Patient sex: M
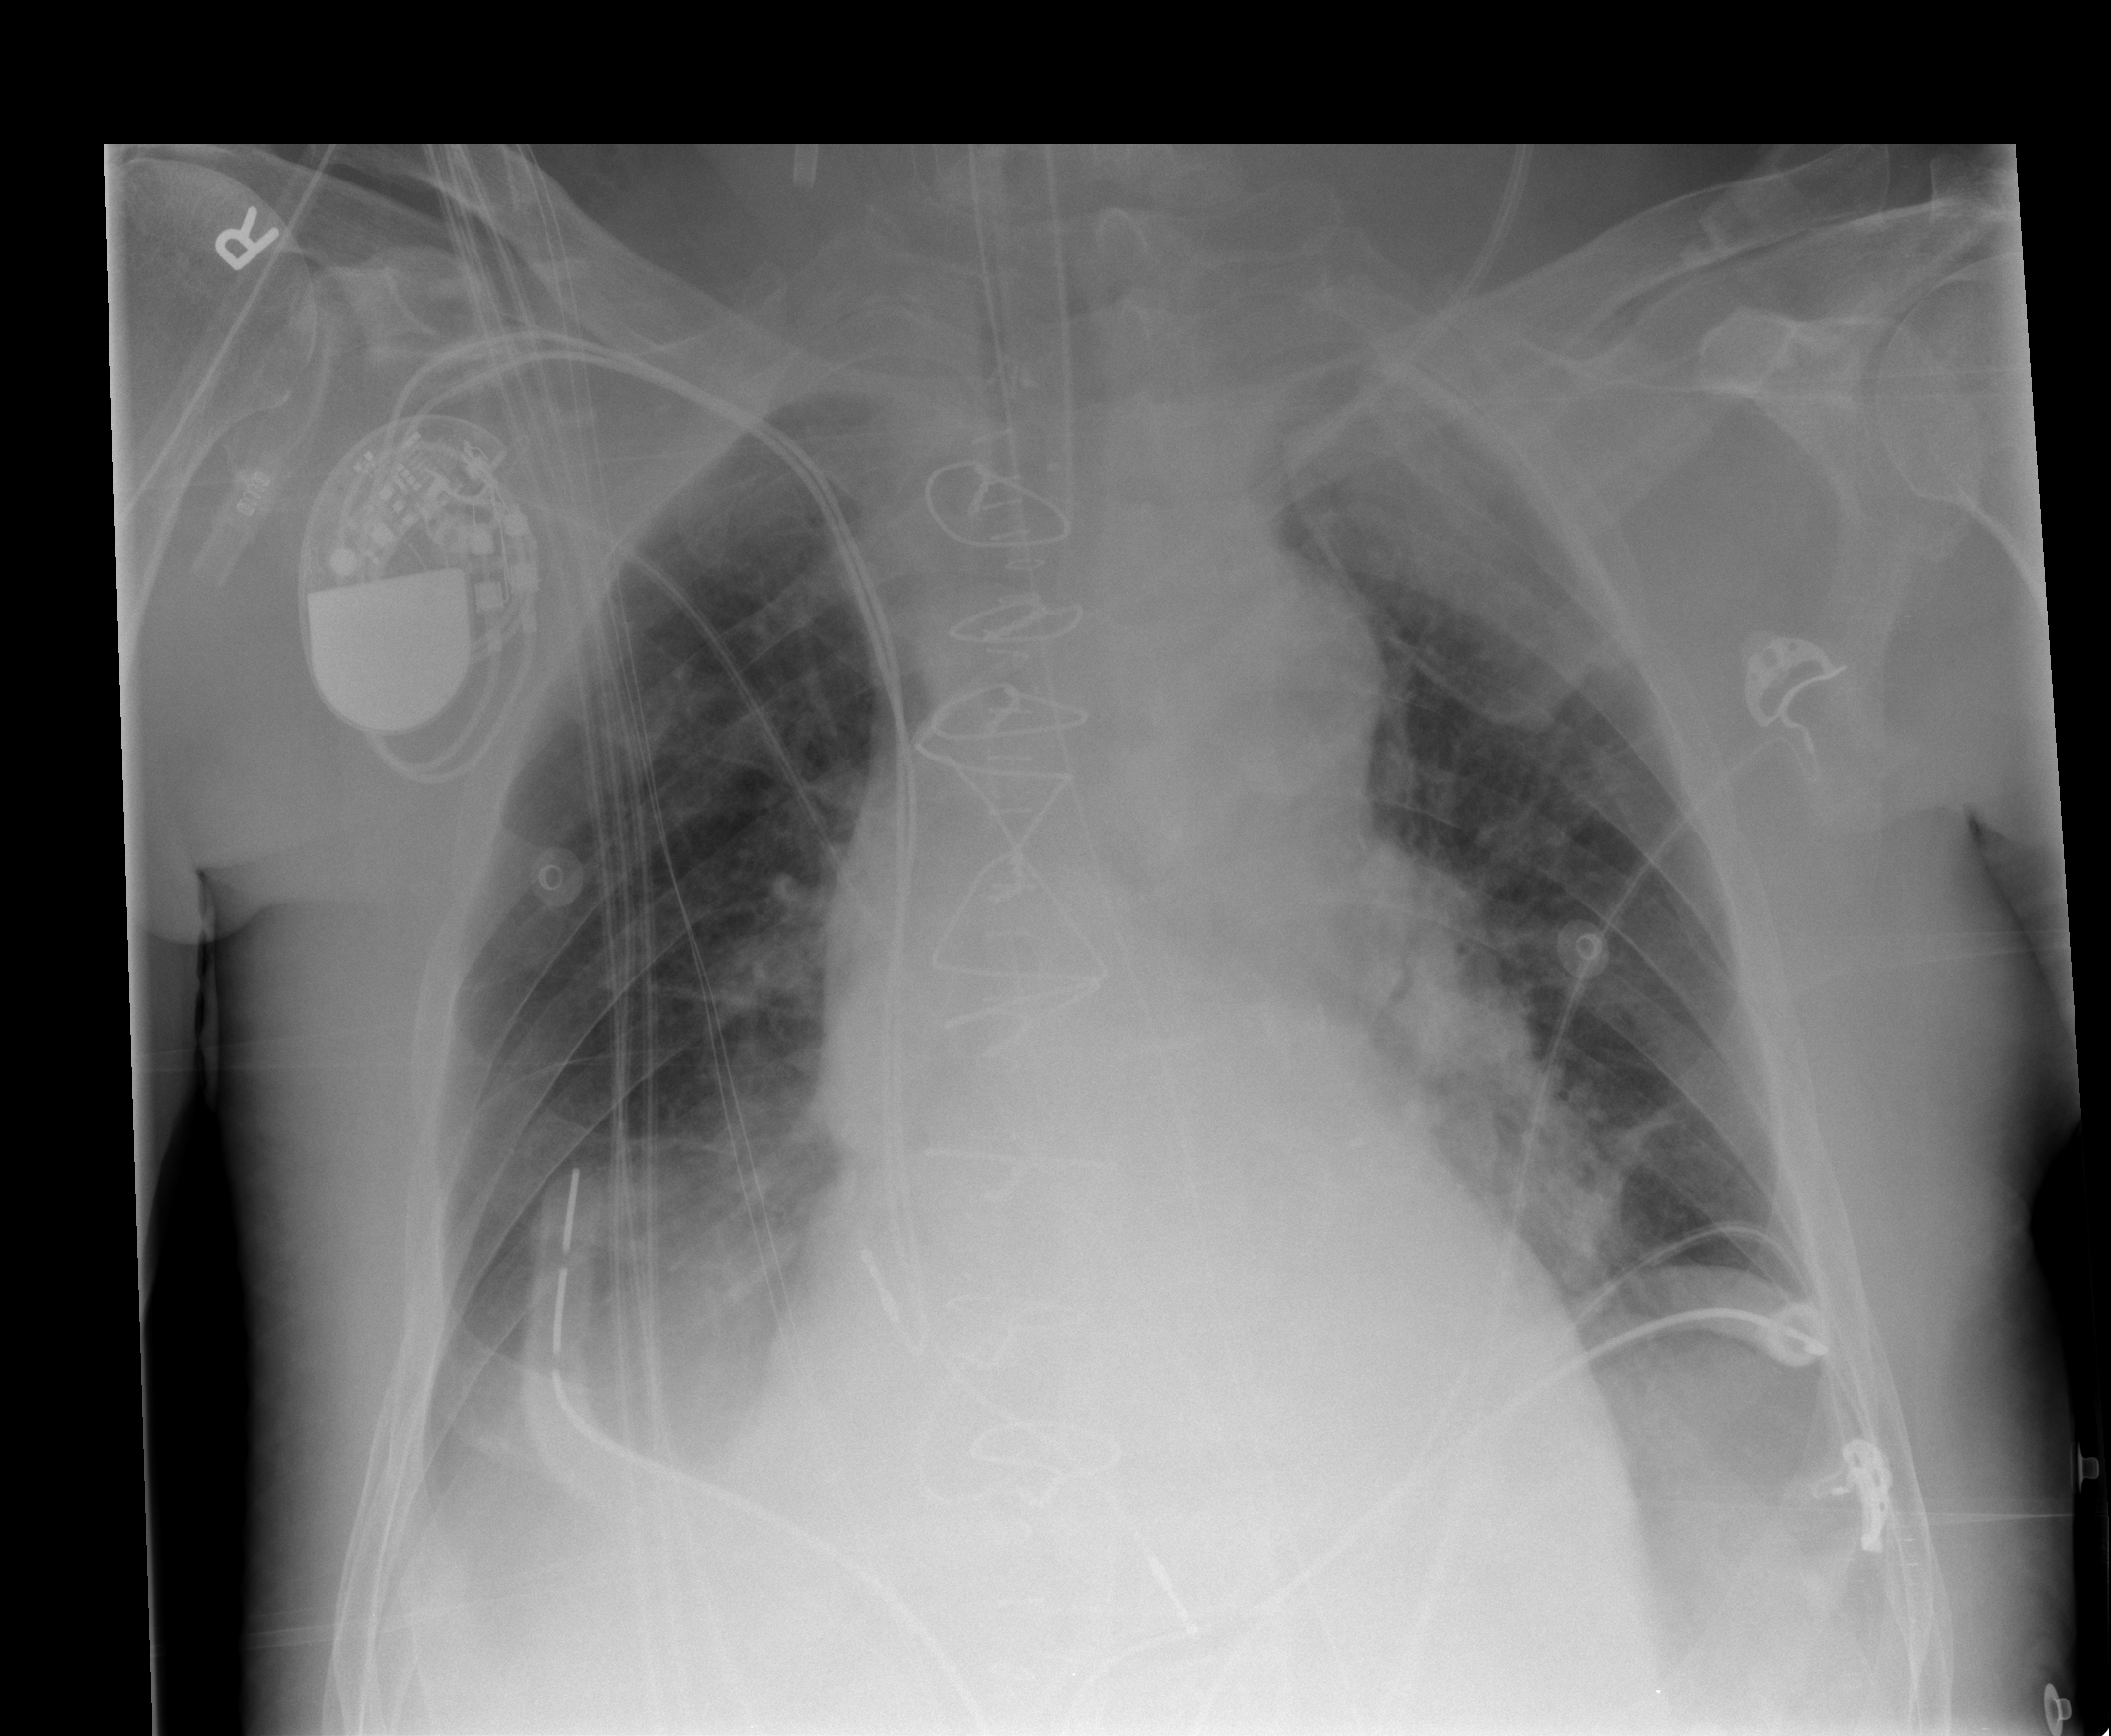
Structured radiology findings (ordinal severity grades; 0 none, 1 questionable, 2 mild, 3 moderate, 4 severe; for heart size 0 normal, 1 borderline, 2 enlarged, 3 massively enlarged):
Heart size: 1
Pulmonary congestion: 2
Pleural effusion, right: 2
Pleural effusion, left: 2
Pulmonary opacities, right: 0
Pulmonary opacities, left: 0
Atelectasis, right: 2
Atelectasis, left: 1